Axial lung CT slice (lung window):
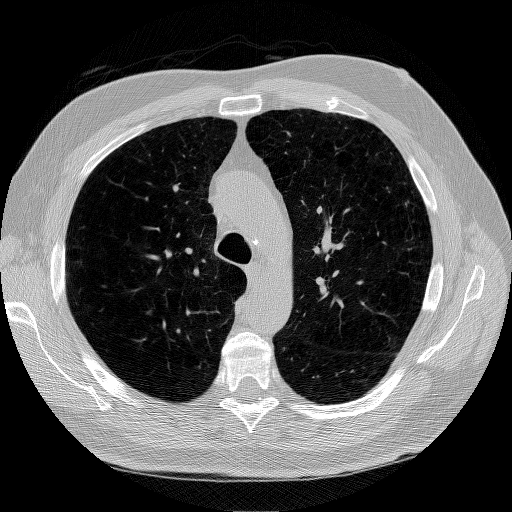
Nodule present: no